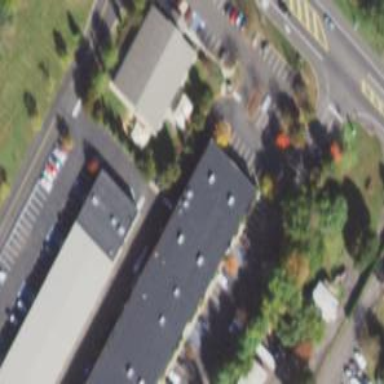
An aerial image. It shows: Building that houses fitness center.